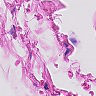
Metastatic tissue present: no